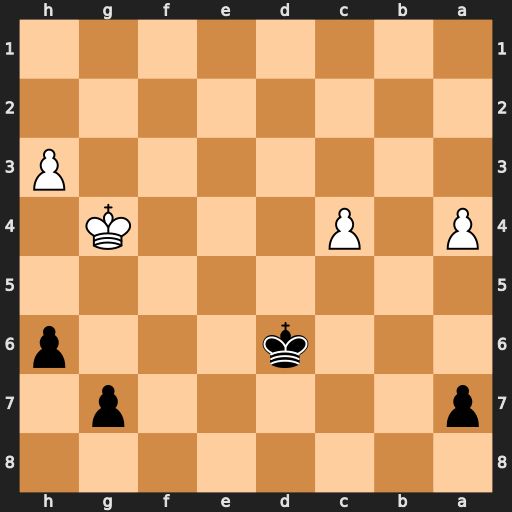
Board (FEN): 8/p5p1/3k3p/8/P1P3K1/7P/8/8
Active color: b
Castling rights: -
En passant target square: -
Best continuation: g6 Kf4 a5